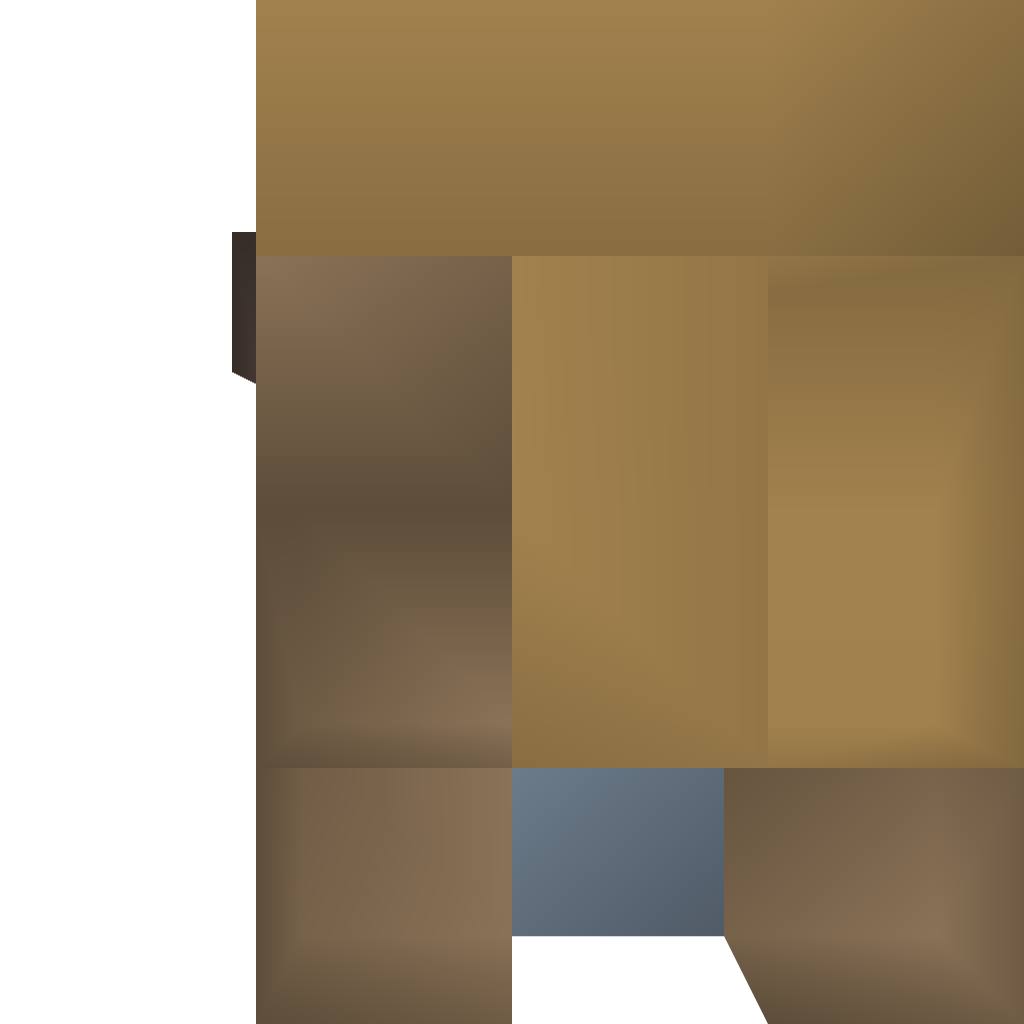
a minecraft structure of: Bus Station 3